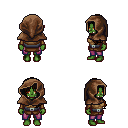
a pixel art fantasy rpg character, female body template, orc, green skin, leather chest armor, magenta pants, brown left-swept hairstyle, cloth hood, cloth bracers, four views (front, back, left, right), 2x2 character sprite sheet, small pixel art, hard edges, no anti-aliasing